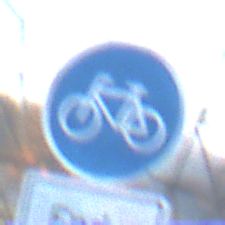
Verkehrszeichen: Radweg
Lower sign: HinweisDurchVerbaleAngabe2
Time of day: Dawn
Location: Outdoor (Nature)
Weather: Clear
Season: NotSpecified
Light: Natural